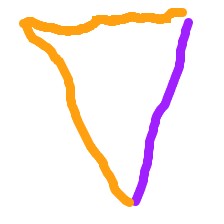
Shape: triangle